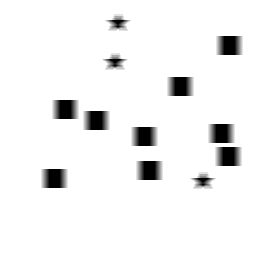
Squares: 9
Triangles: 0
Stars: 3
Total shapes: 12